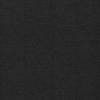
Label: dusty